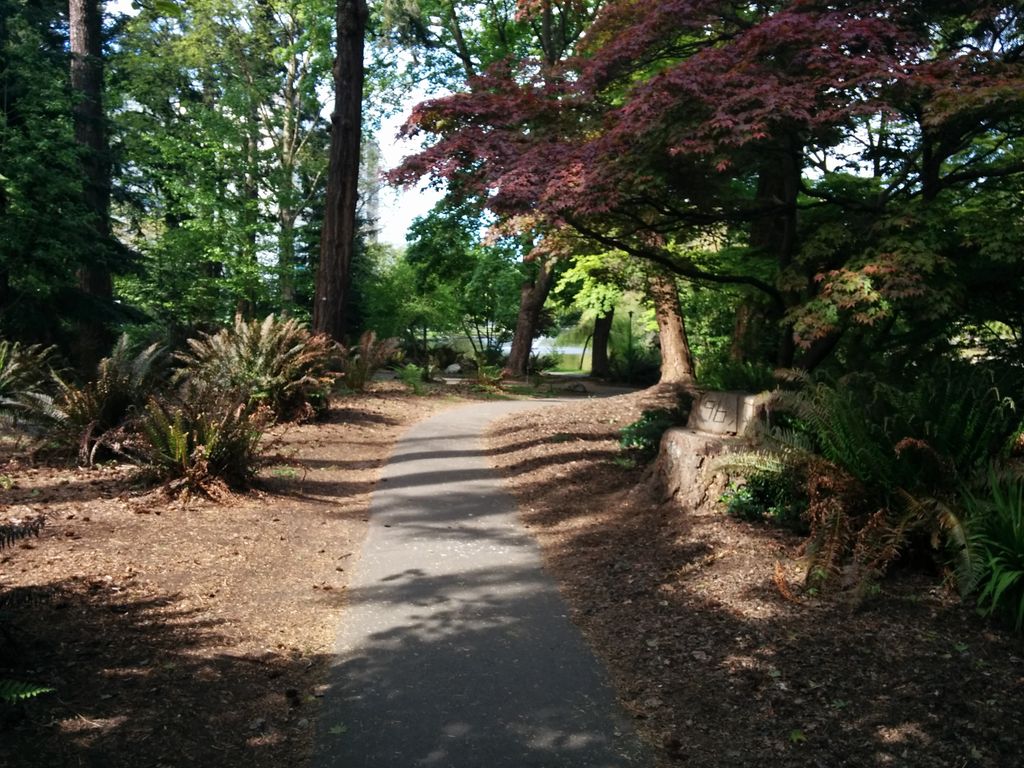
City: victoria